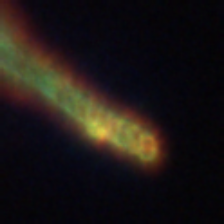
Taxon: Guinardia
Group: Diatoms